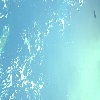
Label: water